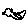
Label: bird